Question: If i have two or more version of android sdk build tools as shown below then when which one will be chosen by the eclipse while building. IS it anything to with the SDK platform chosen for developing apk.
Here which one will be used either 17 or 19?
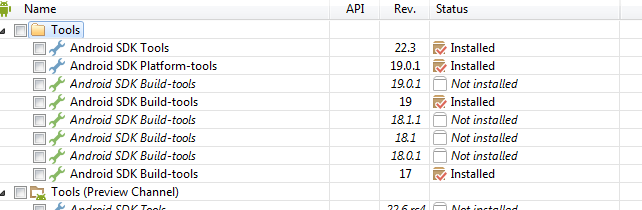
Answer: The <URL> specifies the toolchain used to build Android projects. In Eclipse you can change which version is used with the project.properties file by specifying 'sdk.buildtools', e.g.
'''
sdk.buildtools=17.0.0
'''
You will probably never need to do that, as it will use the most recent installed version by default. It is not tightly coupled to the SDK version, and has only been recently split apart from the SDK itself (since version 17).